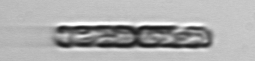
Label: Dactyliosolen_fragilissimus